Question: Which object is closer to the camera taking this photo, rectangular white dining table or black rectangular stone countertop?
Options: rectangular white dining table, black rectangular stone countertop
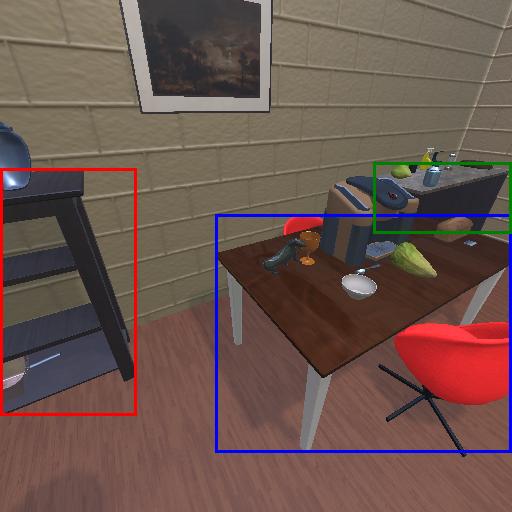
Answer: rectangular white dining table